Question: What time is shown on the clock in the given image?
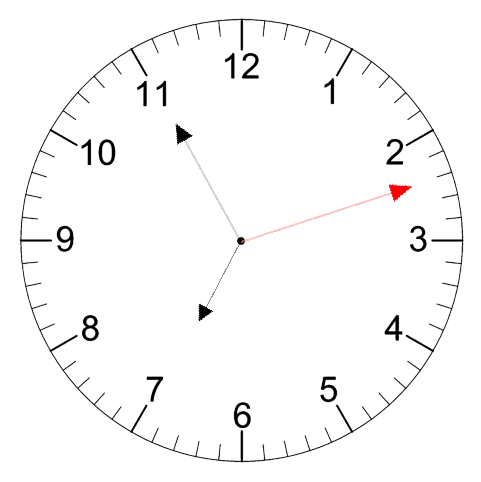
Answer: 06:55:12